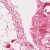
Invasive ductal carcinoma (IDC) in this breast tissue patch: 0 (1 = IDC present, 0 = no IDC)